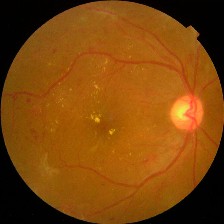
Diabetic retinopathy grade: No DR